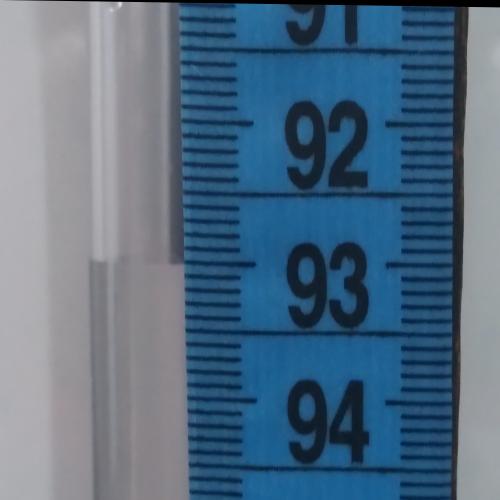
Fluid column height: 93.0 cm